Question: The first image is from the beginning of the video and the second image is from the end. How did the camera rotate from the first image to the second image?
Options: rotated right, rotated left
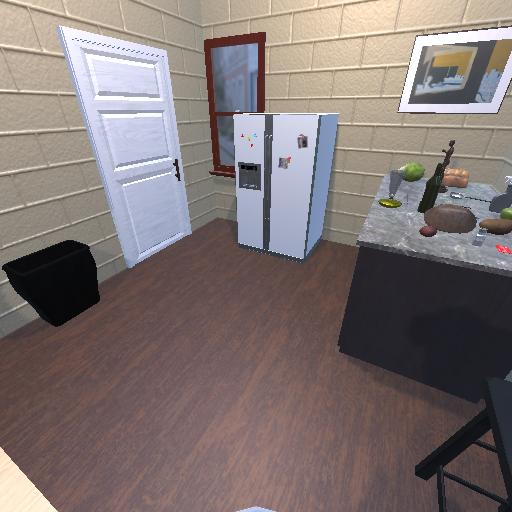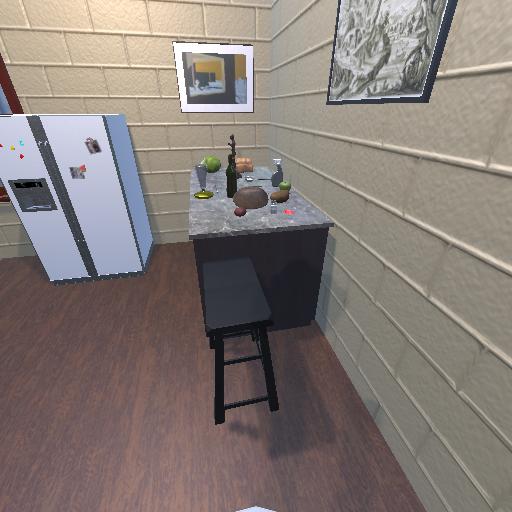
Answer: rotated right